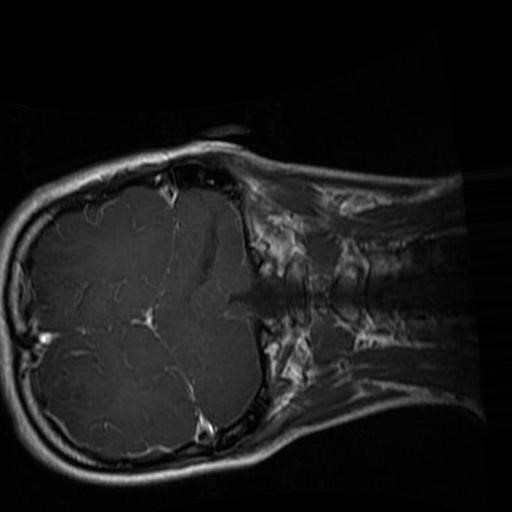
Label: brain_glioma